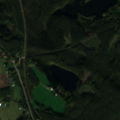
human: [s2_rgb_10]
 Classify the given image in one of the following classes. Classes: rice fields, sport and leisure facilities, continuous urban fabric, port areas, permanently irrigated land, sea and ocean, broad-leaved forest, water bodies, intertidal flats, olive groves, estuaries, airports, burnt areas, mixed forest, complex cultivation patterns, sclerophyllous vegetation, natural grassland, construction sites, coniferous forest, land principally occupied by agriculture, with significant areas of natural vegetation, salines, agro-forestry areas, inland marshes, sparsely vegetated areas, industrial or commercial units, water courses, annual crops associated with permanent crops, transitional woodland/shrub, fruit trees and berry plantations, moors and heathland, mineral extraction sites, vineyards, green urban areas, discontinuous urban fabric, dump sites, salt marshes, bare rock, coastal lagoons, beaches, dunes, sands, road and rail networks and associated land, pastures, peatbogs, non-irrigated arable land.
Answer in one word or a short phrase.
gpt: land principally occupied by agriculture, with significant areas of natural vegetation, coniferous forest, mixed forest